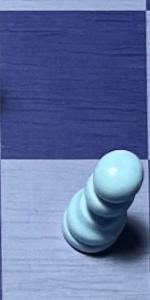
Label: Pawn_White